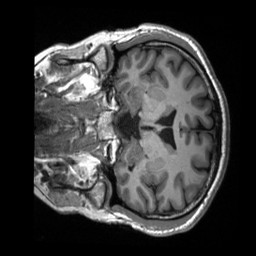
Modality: T1w
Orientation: coronal
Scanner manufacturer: siemens
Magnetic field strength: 3 T
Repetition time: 2.3 s
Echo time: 0.00232 s